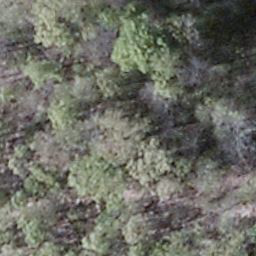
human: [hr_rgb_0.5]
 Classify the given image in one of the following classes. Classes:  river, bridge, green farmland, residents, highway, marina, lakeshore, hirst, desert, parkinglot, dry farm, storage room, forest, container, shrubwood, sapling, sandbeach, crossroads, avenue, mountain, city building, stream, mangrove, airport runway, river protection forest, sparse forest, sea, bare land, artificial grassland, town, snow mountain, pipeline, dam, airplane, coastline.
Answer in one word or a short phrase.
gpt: shrubwood